Question: I know this question has been answered in other post but it dosent solves my problem:
Senario:
i have developed an application .net framework 3.5 sp1 using WPF
When i run the application by clicking the executable i wish to check if the required .net Version is installed or else give a message to the user..... i tried all solution available on the net....
but if the Run the application on a machine which does not have .net framework or has a framework version lower that 3.5 .. its shows the crash screen

My Code that i am currently using in App.Xaml.cs
'''
//Check the registry entry for .NET Framework.
RegistryKey frameworkRegistryKey =
Registry.LocalMachine.OpenSubKey(DOT_NET_FRAMEWORK_KEY_PATH);
if (frameworkRegistryKey != null)
{
//Check for the installed versions.
string[] versionNames =
frameworkRegistryKey.GetSubKeyNames();
double framework =
Convert.ToDouble(
versionNames[versionNames.Length - 1].Remove(0, 1));
int servicePack = Convert.ToInt32(
frameworkRegistryKey.OpenSubKey(
versionNames[versionNames.Length - 1]).GetValue(
SERVICE_PACK, 0));
//Check if the version is 3.5 Service Pack 1 or later.
if ((framework < 3.5)
|| ((framework == 3.5) && (servicePack < 1)))
{
returnCode = ErrorCodesEnum.ERR_DOT_NET_FRAMEWORK;
}
}
'''
I also doubt that if its possible as without the right libraries how will my application run
Any help or suggestions will be gr8
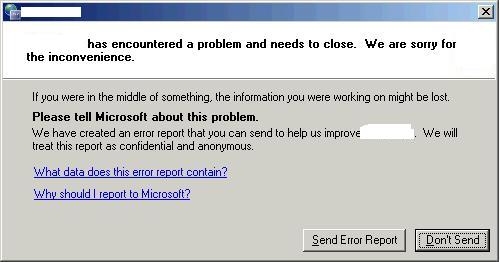
Answer: No matter what you do, if minimum required .NET version is not installed on the system you can't detect it using a program targeting .NET since it won't run at all! You'll need to use a bootstrapper with your installer to detect the framework installation and install it as necessary.